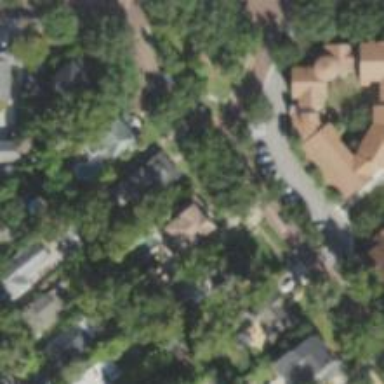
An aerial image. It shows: Residential road with sidewalk on the left.